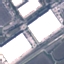
Land use / land cover: Industrial